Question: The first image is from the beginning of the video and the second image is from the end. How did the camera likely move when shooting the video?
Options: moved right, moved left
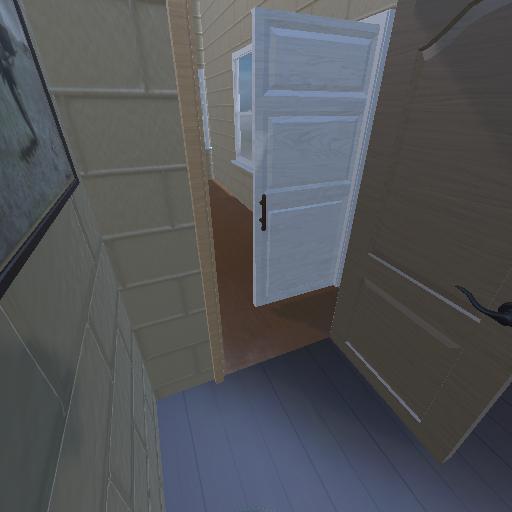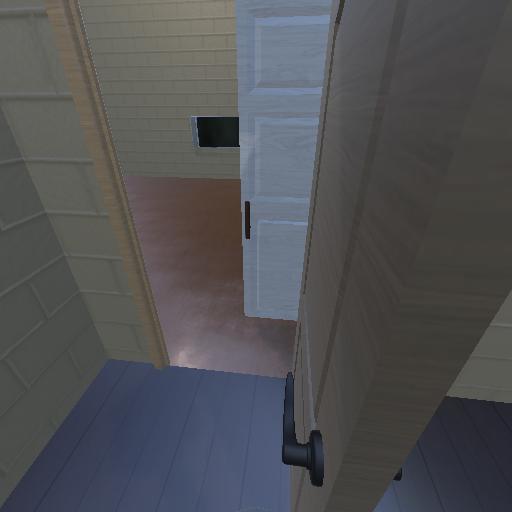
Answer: moved right